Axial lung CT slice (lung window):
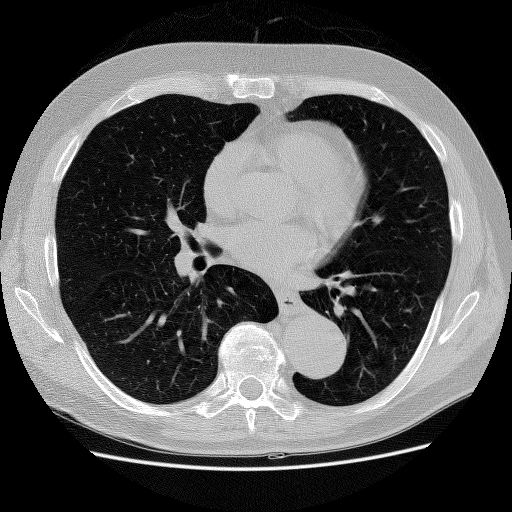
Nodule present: no